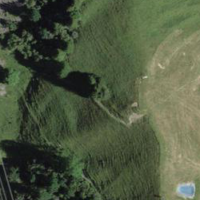
EUNIS habitat code: 45
Species observed at this site:
Campanula barbata